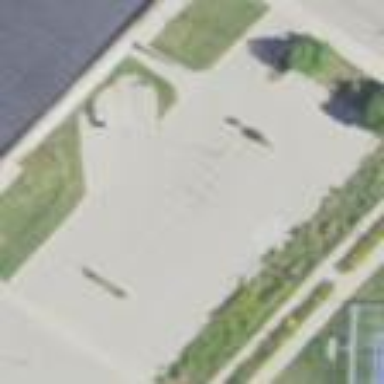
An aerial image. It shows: Parking area with surface.